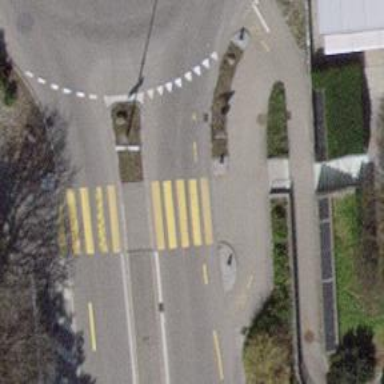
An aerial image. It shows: Traffic calming island.